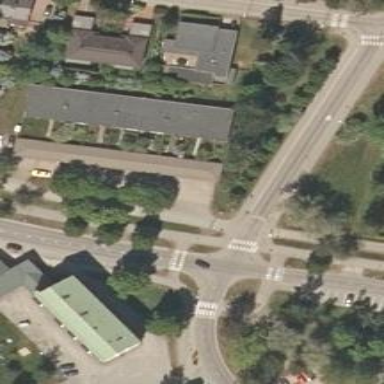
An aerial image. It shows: Asphalt cycleway with zebra crossing for cyclists.